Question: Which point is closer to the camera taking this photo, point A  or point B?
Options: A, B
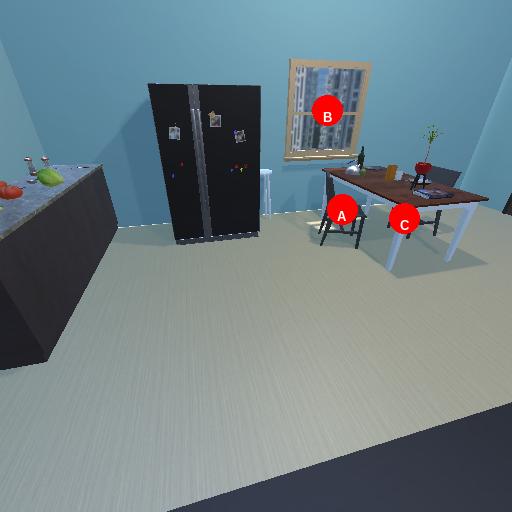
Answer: A